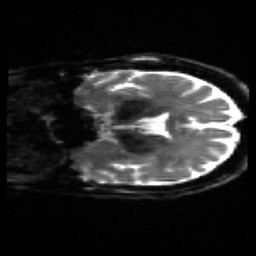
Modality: sbref
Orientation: coronal
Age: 59
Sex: female
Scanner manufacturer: siemens
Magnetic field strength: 3 T
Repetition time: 4.71 s
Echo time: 0.0906 s